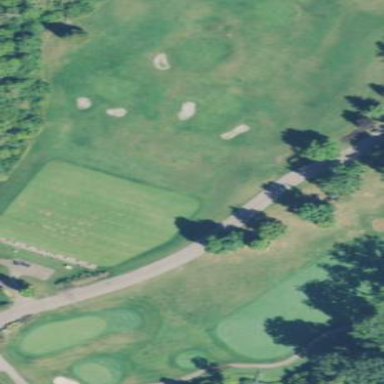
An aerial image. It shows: Driving range for golf on grass.